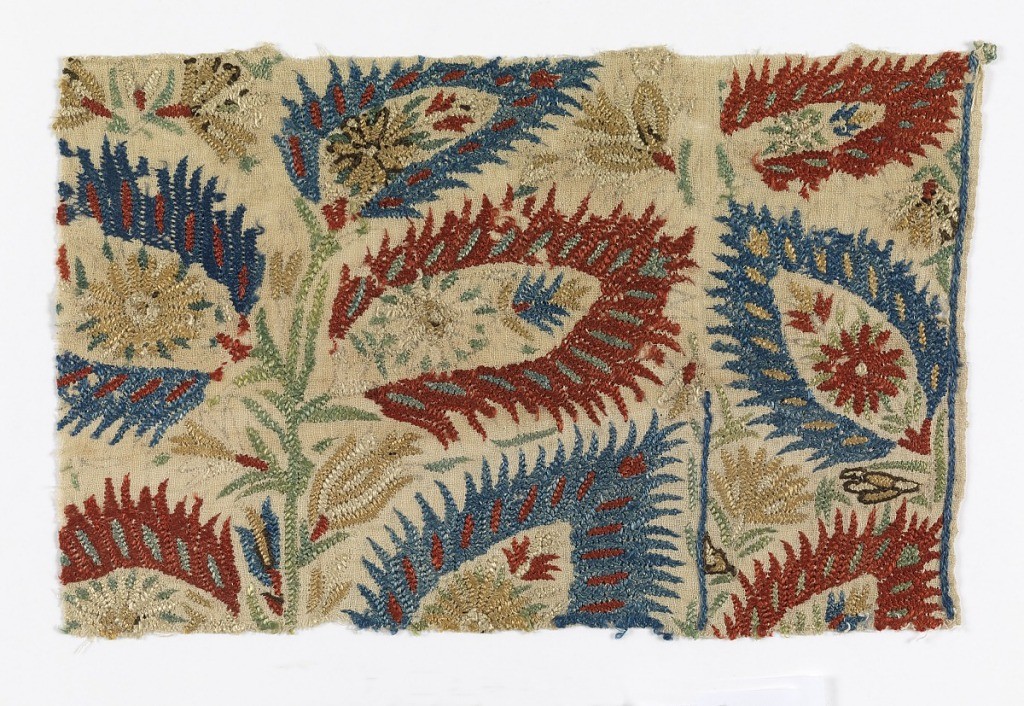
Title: Textile
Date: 18th century
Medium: silk embroidery on linen foundation Technique: embroidered in cross and roumanian stitches on plain weave
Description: Fragment of embroidery in red, blue, tan, green, and cream silk in a floral design.